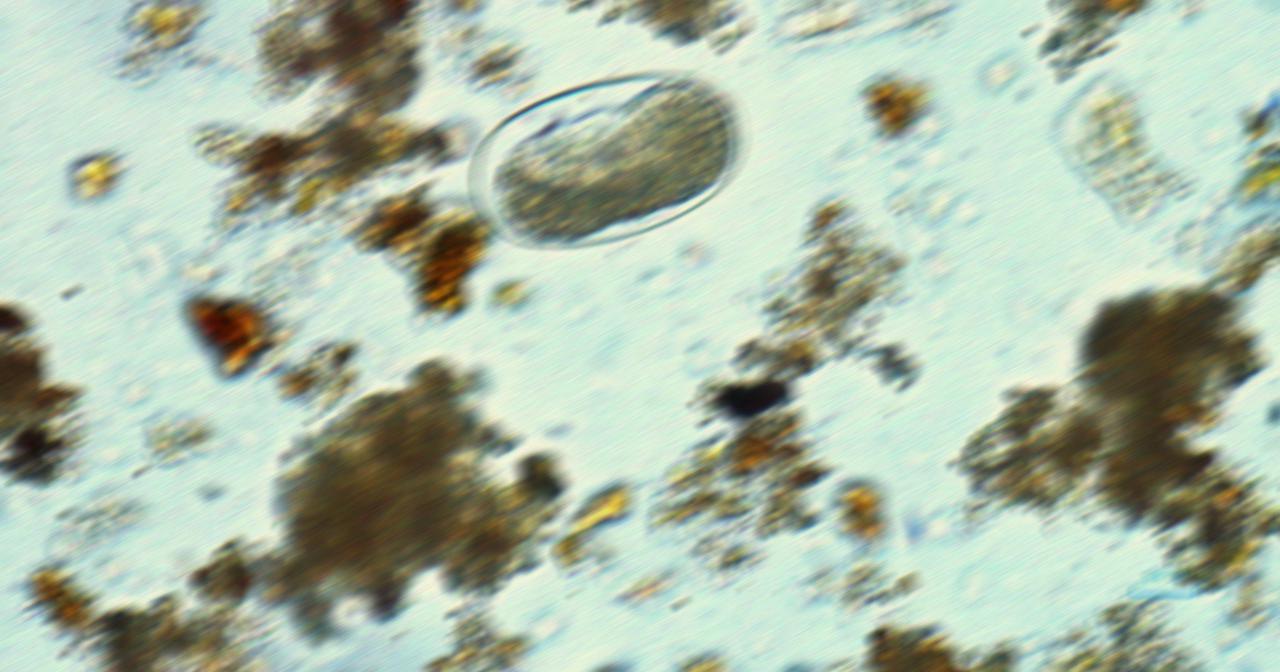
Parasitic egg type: Hookworm egg